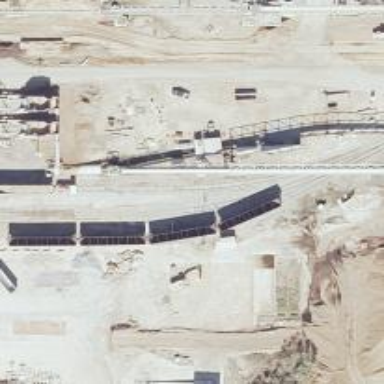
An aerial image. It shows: Rail spur service.